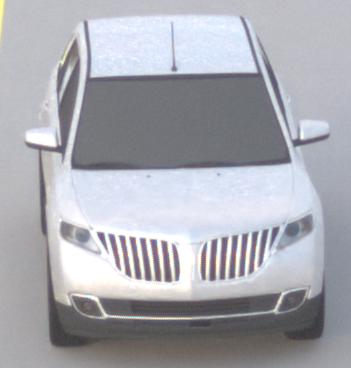
Make: Lincoln
Model: MKX
Detailed model: Gen. 1 CD3
Model produced from: 2010
Model produced until: 2015
Doors: 5
Color: white
Road condition: dry road
Daytime: sunrise or sunset
Contrast: low contrast